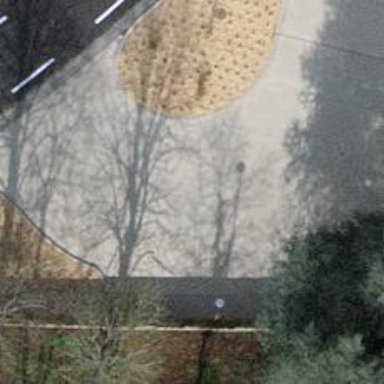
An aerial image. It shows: Service road with concrete plates surface.